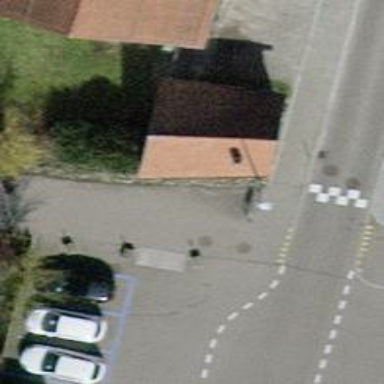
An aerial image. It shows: Swing gate barrier.